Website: lowes
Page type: payment
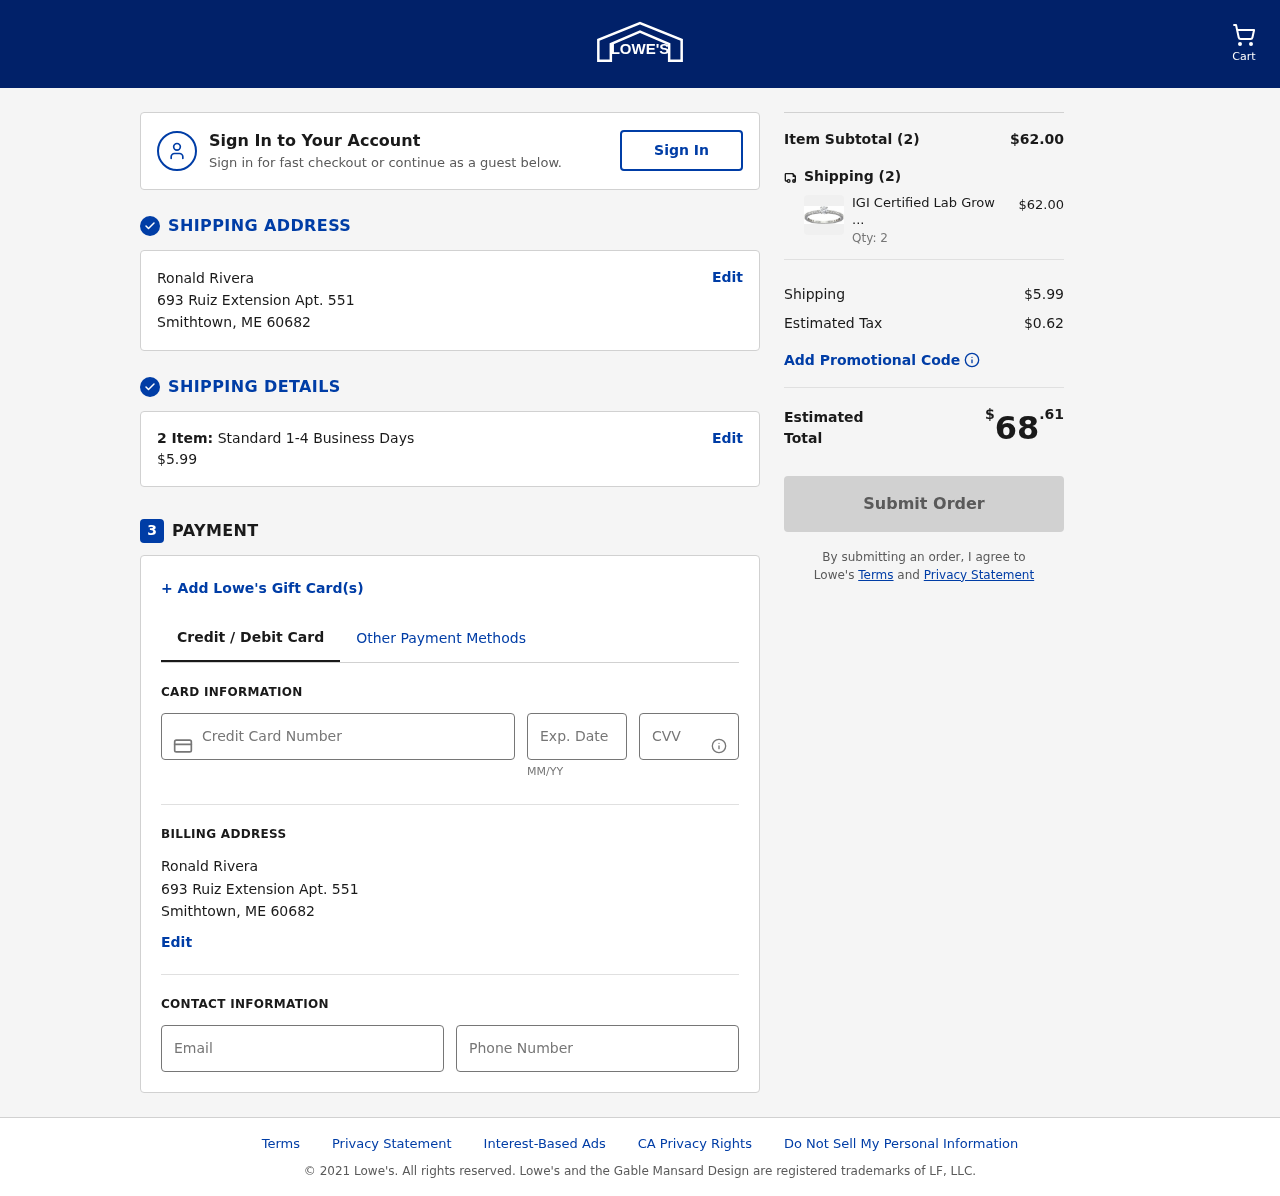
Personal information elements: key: PII_CARD_CVV
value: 743
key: PII_CARD_EXPIRY
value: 05/29
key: PII_CARD_NUMBER
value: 2720 7578 1206 0085
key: PII_CITY
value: Smithtown
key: PII_EMAIL
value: ronald.rivera@yahoo.com
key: PII_FULLNAME
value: Ronald Rivera
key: PII_PHONE
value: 5603718659
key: PII_POSTCODE
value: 60682
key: PII_STATE_ABBR
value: ME
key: PII_STREET
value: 693 Ruiz Extension Apt. 551
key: PII_FULLNAME2
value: Ronald Rivera
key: PII_STREET2
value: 693 Ruiz Extension Apt. 551
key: PII_CITY2
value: Smithtown
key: PII_STATE_ABBR2
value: ME
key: PII_POSTCODE2
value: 60682
Product elements: key: PRODUCT1_NAME
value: IGI Certified Lab Grown Diamond Solitaire Plus Engagement Ring 14k White Gold(1/2 CT.TW, I-J Color,
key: PRODUCT1_PRICE
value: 31
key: PRODUCT1_QUANTITY
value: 2
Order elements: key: ORDER_NUM_ITEMS
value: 2
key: ORDER_SHIPPING_COST
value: $5.99
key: ORDER_NUM_ITEMS2
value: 2
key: ORDER_SUBTOTAL
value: $62.00
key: ORDER_NUM_ITEMS3
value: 2
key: ORDER_SHIPPING_COST2
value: $5.99
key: ORDER_TAX
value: $0.62
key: ORDER_TOTAL
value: $68.61